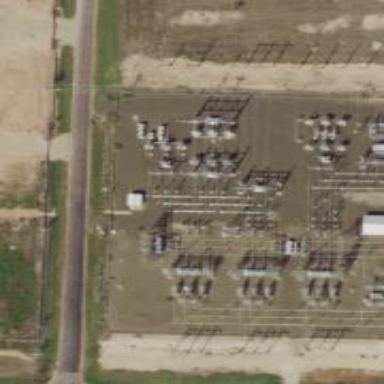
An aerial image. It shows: Switch for power supply.